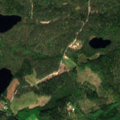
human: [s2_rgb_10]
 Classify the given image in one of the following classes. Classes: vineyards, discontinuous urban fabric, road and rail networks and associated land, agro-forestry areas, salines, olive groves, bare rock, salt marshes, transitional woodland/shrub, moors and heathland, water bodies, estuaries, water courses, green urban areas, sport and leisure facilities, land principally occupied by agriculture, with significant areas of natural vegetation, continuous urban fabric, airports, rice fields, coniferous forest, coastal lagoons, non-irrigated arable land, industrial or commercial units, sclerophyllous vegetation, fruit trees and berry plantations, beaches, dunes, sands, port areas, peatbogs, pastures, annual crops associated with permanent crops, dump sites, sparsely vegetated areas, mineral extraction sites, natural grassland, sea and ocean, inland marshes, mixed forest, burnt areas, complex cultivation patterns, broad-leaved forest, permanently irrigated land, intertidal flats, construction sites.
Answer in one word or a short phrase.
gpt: coniferous forest, mixed forest, transitional woodland/shrub